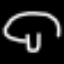
Label: mushroom